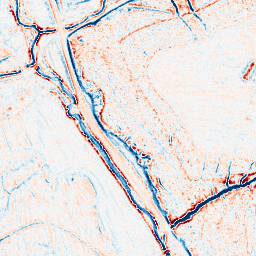
Category: edge_preserving
Decomposition family: bilateral
Decomposition parameters: d: 9
sigma_color: 25
sigma_space: 100
Upsampling method: fft_zeropad
Upsampling parameters: scale: 2
Upsampling scale: 2